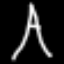
Label: The Eiffel Tower